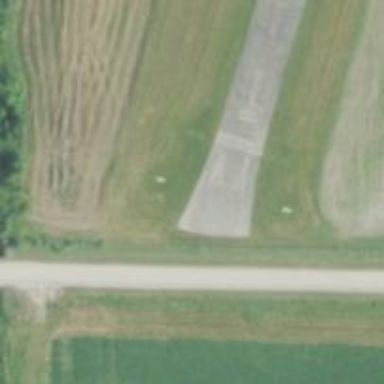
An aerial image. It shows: Displaced threshold runway at the airport.